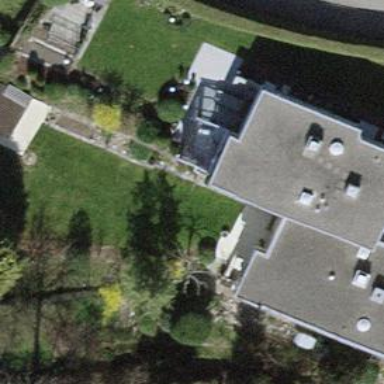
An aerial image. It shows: Semidetached house with flat roof.